Interaction volume radius: 10 \u00c5
Interaction volume height: 20 \u00c5
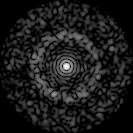
Disorder parameter: 0.8101